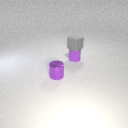
small purple rubber cylinder below small gray rubber cube